Question: I have Sample Xml that looks something like this:
'''
<tst:Root xmlns:tst="http://tempuri.org/some.xsd" SchemaVersion="0.2.1234.12345" RevNumber="1">
<tst:stuff someID="1">This is <tst:comment>1st.</tst:comment> what I <tst:comment>2nd</tst:comment>just want to show</tst:stuff>
</tst:Root>
'''
How can I just return "This is what I just want to show"?
Here is the tables and what I have tried.
'''
CREATE TABLE [dbo].[XmlTable](
[XmlId] [int] IDENTITY(1,1) NOT NULL,
[XmlDoc] [xml] NOT NULL,
CONSTRAINT [PK_XmlTable] PRIMARY KEY CLUSTERED
(
[XmlId] ASC
)WITH (PAD_INDEX = OFF, STATISTICS_NORECOMPUTE = OFF, IGNORE_DUP_KEY = OFF, ALLOW_ROW_LOCKS = ON, ALLOW_PAGE_LOCKS = ON) ON [PRIMARY]
) ON [PRIMARY] TEXTIMAGE_ON [PRIMARY]
GO
SET IDENTITY_INSERT [dbo].[XmlTable] ON
INSERT [dbo].[XmlTable] ([XmlId], [XmlDoc]) VALUES (1, N'<tst:Root xmlns:tst="http://tempuri.org/some.xsd" SchemaVersion="0.2.1234.12345" RevNumber="1"><tst:stuff someID="1">This is <tst:comment>1st.</tst:comment> what I <tst:comment>2nd</tst:comment>just want to show</tst:stuff></tst:Root>')
SET IDENTITY_INSERT [dbo].[XmlTable] OFF
'''
and what I have tried:
This one only returns "This is" as expected.
'''
--WITH XMLNAMESPACES (Default 'http://tempuri.org/some.xsd')
--SELECT
-- a.value('text()[1]', 'nvarchar(100)') as SampleXml
-- From
-- XmlTable As x
-- Cross Apply XmlDoc.nodes('Root/stuff') a(a)
'''
This one is returning everything: "This is 1st. what I 2ndjust want to show"
'''
WITH XMLNAMESPACES (Default 'http://tempuri.org/some.xsd')
SELECT
a.value('.', 'nvarchar(100)') as SampleXml
From
XmlTable As x
Cross Apply XmlDoc.nodes('Root/stuff') a(a)
'''
How can I exclude the comment nodes, but still get the correct results?
EDIT:
I want to return it like this:

Is there an easier way to do it than the following:
'''
WITH XMLNAMESPACES (Default 'http://tempuri.org/some.xsd')
SELECT
a.value('text()[1]', 'nvarchar(100)') + a.value('text()[2]', 'nvarchar(100)') + a.value('text()[3]', 'nvarchar(100)') as SampleXml
From
XmlTable As x
Cross Apply XmlDoc.nodes('Root/stuff') a(a)
'''
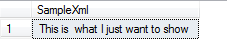
Answer: Try this:
'''
declare @xml xml;
set @xml = convert(xml, 'your XML');
with xmlnamespaces (Default 'http://tempuri.org/some.xsd')
select @xml.query('//stuff/text()')
'''
Assuming you have a table with an XML column, it would look like this:
'''
-- Set up the XML table to demonstrate
declare @table table
(
ID int,
xmlDoc xml
)
-- insert your example XML
insert into @table
Values (1, '<tst:Root xmlns:tst="http://tempuri.org/some.xsd" SchemaVersion="0.2.1234.12345" RevNumber="1"><tst:stuff someID="1">This is <tst:comment>1st.</tst:comment> what I <tst:comment>2nd</tst:comment>just want to show</tst:stuff></tst:Root>');
-- Do the query
with xmlnamespaces (Default 'http://tempuri.org/some.xsd')
select ID, xmlDoc.query('//Root/stuff/text()') as SampleXml
from @table
'''
This is what my result looks like: